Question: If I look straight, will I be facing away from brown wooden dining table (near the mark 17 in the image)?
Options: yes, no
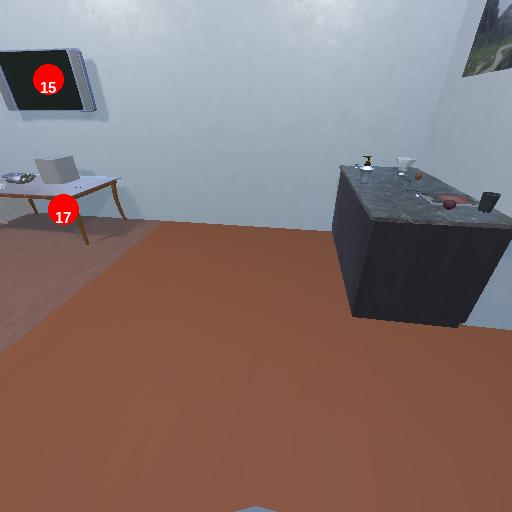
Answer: yes